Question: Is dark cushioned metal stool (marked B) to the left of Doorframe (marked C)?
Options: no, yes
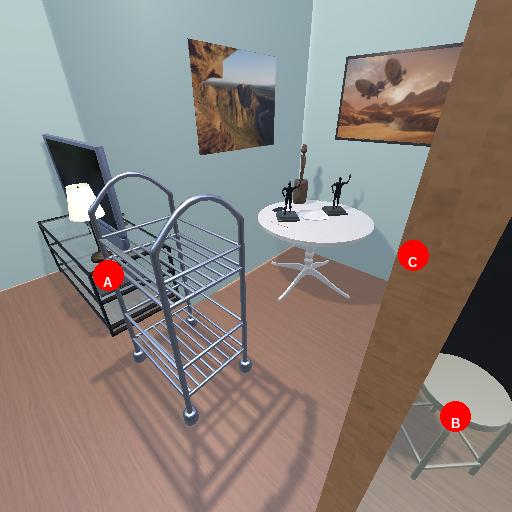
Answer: no